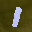
Label: 1